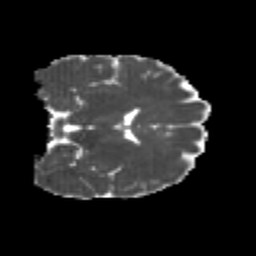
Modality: MD
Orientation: coronal
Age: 22
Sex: female
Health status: healthy
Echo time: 0.074 s